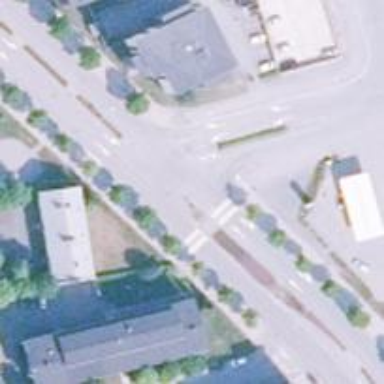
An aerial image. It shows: Road with "give way" sign.